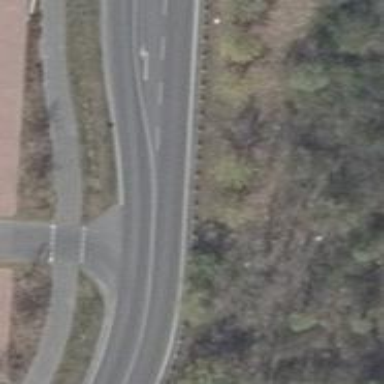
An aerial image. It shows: Tertiary road with asphalt surface.